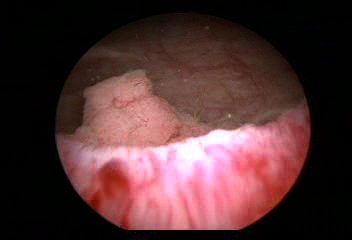
Modality: WLC
Class: Non-malignant
Subclass: UrothelialPapilloma
Lesion: L1
Morphology: Papillary
Bladder cancer association: No
Annotated structures: Tumor